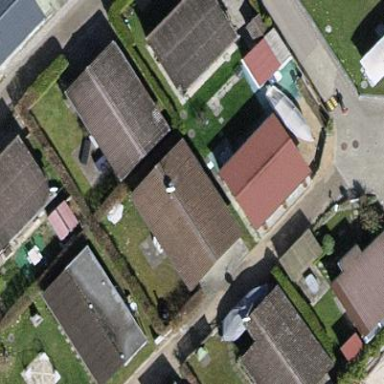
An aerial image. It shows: Static caravan building.